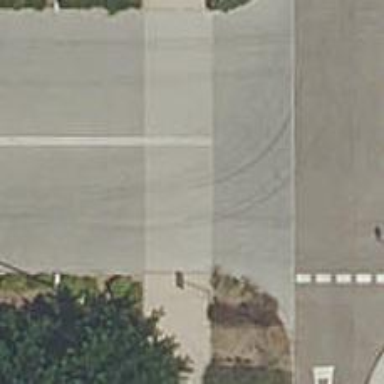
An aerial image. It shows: Residential road with asphalt surface.